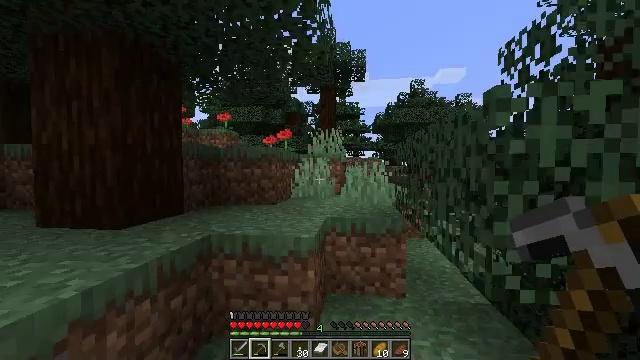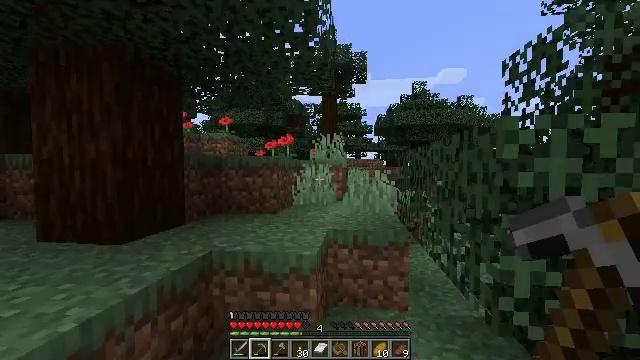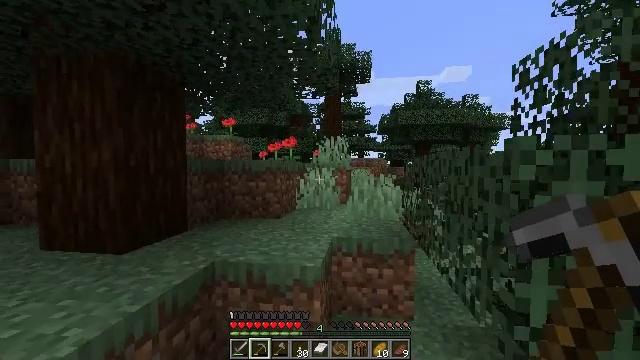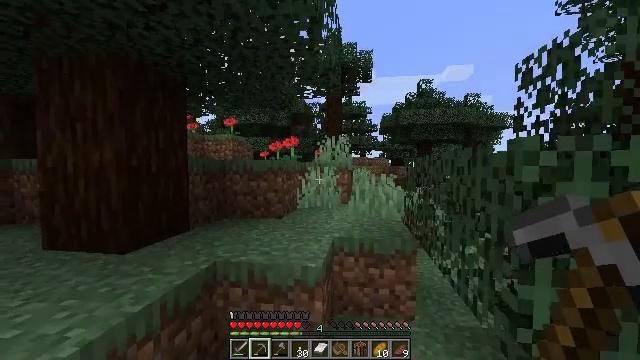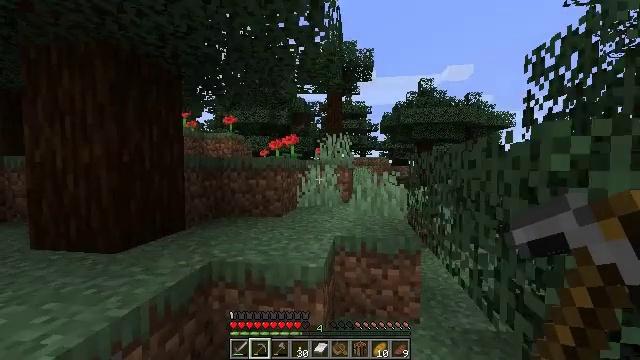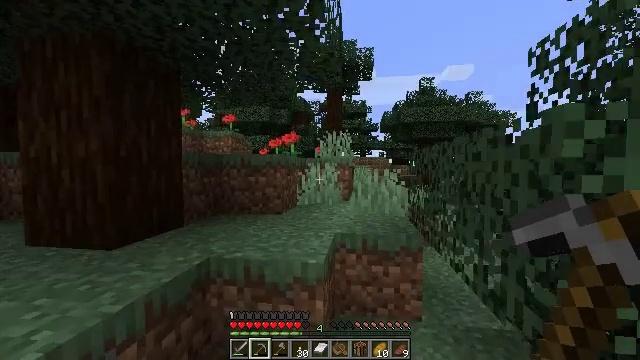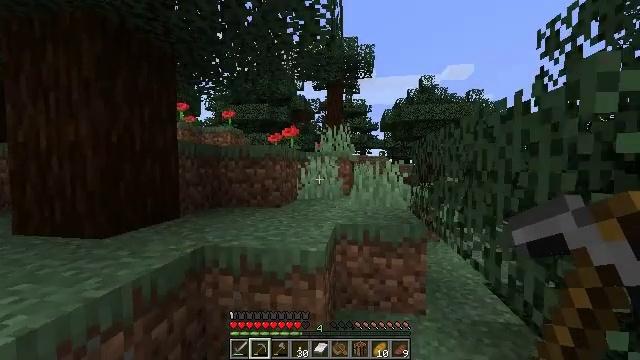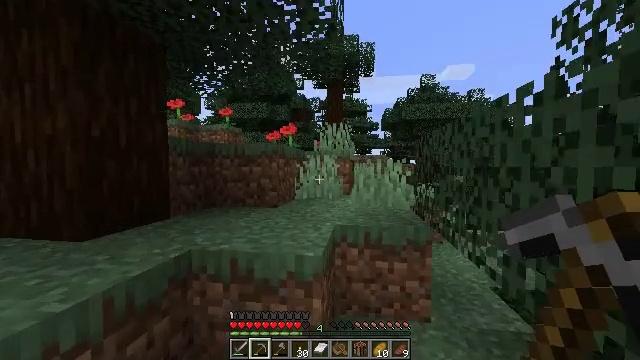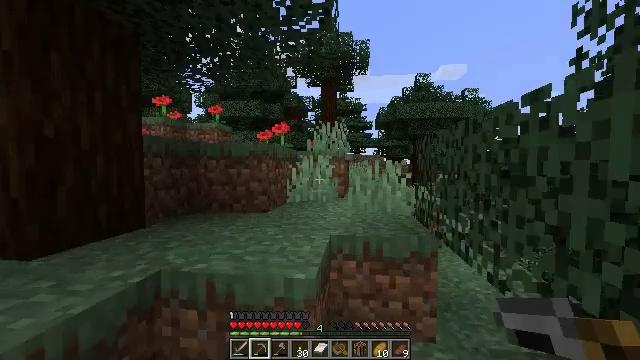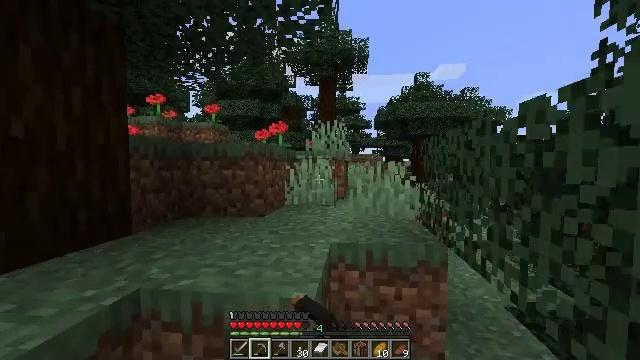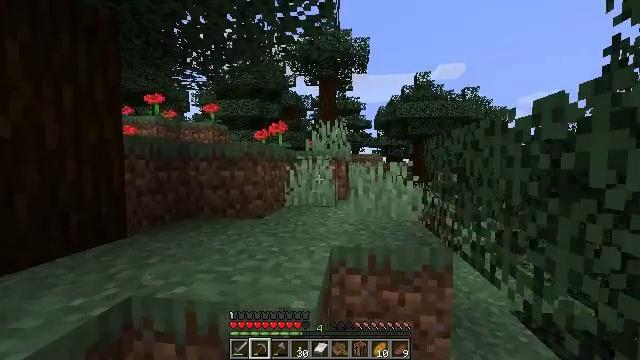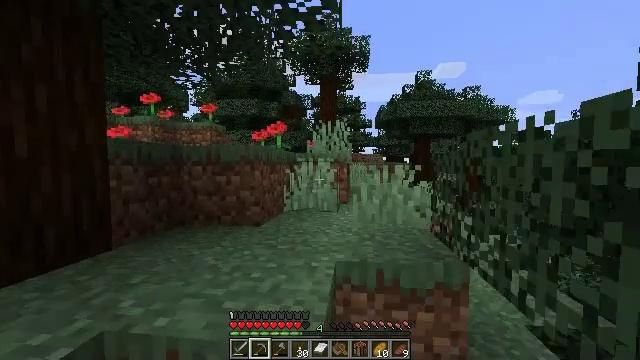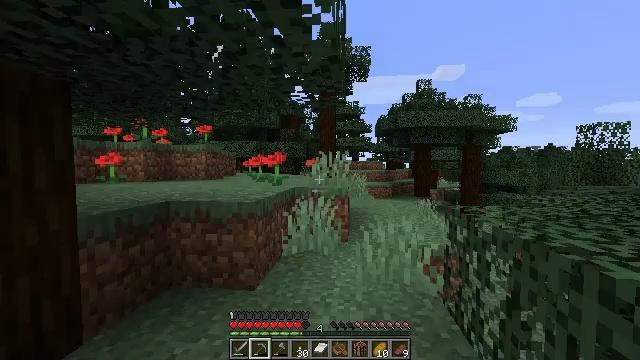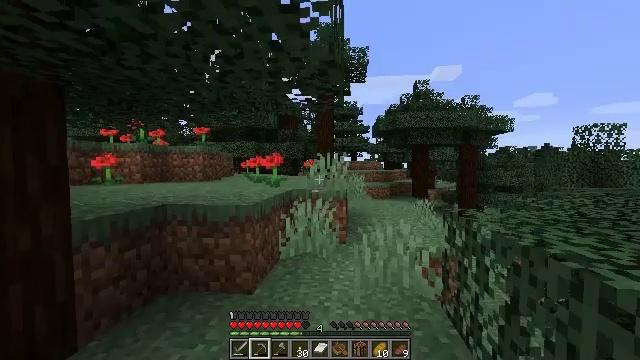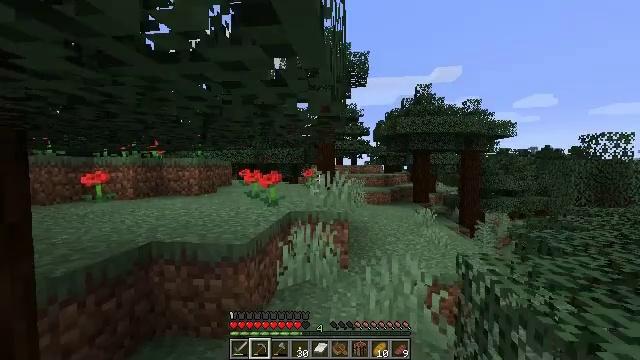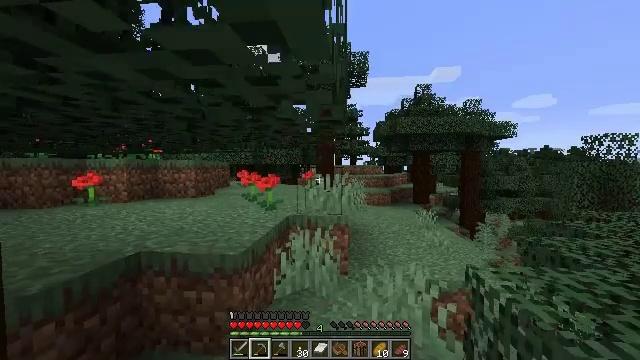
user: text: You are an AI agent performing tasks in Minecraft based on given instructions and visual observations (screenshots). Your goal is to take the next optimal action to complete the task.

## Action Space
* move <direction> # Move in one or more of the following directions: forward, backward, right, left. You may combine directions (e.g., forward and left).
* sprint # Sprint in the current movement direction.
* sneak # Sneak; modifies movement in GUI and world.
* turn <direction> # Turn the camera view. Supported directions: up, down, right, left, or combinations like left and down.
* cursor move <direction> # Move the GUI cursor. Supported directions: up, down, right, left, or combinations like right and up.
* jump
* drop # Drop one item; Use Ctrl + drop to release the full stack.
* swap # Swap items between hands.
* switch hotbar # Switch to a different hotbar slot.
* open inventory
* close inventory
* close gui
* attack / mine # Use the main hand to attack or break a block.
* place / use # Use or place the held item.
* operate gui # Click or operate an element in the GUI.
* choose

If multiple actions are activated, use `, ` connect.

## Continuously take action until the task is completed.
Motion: motion action
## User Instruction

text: Break the poppy plant.
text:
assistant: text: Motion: move forward, jump
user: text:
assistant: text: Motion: move forward
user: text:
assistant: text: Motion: move forward
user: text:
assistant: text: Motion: move forward
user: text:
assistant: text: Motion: move forward
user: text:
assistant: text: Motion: move forward
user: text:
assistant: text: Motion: move forward
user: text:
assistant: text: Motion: move forward, turn right, attack / mine
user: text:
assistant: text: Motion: move forward, attack / mine
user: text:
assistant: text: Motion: move forward, attack / mine
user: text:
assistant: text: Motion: move forward, attack / mine, jump
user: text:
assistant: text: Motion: move forward, jump
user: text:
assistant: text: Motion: move forward, jump
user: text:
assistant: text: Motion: move forward, jump
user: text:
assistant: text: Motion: move forward, attack / mine, jump
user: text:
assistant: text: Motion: move forward, attack / mine, jump
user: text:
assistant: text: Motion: move forward, attack / mine
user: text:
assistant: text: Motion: move forward, attack / mine
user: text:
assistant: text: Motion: move forward
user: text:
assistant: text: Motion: move forward
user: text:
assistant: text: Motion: move forward
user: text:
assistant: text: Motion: move forward
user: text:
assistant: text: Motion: move forward
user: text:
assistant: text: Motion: move forward
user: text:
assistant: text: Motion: move forward
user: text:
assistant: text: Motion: move forward
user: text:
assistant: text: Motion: move forward
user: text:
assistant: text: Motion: move forward, turn left and down
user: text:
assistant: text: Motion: move forward, turn down, jump
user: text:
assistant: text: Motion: move forward, jump